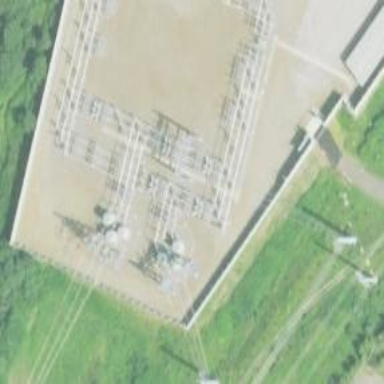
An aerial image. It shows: Switch for power supply.